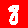
Digit: 8